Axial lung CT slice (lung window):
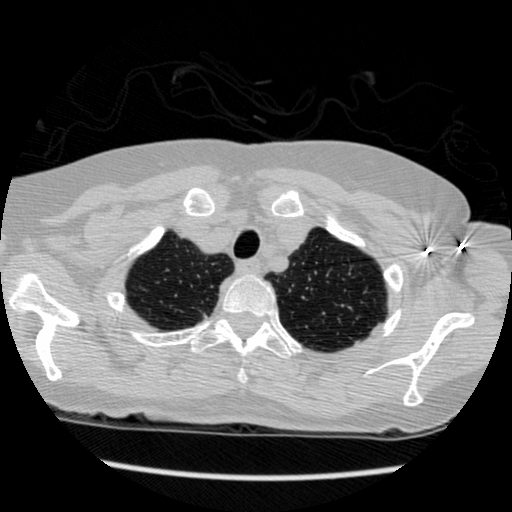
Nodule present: no